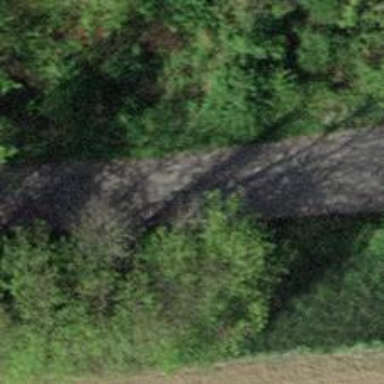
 categorized as unclassified. The road has grade1 tracktype."